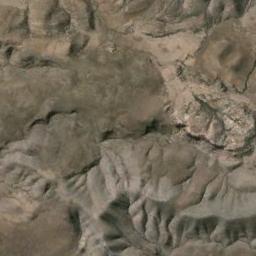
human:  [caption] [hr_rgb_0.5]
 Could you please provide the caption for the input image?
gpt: The mountain is full of brown soil .

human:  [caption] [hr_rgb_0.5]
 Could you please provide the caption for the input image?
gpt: The mountain is uneven and rough .

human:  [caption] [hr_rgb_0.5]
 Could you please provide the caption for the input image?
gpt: There are many terraces and mountain trails on this mountain .

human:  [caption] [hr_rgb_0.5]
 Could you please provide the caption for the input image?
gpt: The folded mountain consists of some ridges and valleys and its rocks are brown .

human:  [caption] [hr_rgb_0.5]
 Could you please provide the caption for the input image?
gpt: There are some ravines on the brown mountain .